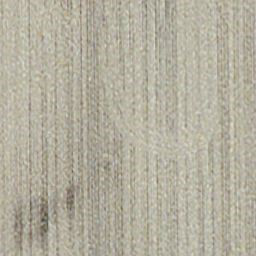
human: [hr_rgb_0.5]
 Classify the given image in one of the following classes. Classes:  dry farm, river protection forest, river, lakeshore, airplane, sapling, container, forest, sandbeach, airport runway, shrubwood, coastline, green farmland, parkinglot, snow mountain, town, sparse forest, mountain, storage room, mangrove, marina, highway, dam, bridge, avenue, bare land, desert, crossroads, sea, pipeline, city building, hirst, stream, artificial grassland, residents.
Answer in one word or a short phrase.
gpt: dry farm